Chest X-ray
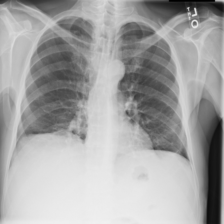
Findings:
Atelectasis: negative
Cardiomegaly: negative
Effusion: negative
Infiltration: negative
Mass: negative
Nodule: negative
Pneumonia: negative
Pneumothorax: negative
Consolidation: negative
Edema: negative
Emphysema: negative
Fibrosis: negative
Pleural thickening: negative
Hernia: negative